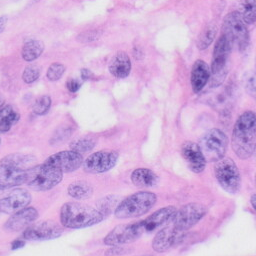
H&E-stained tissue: Skin